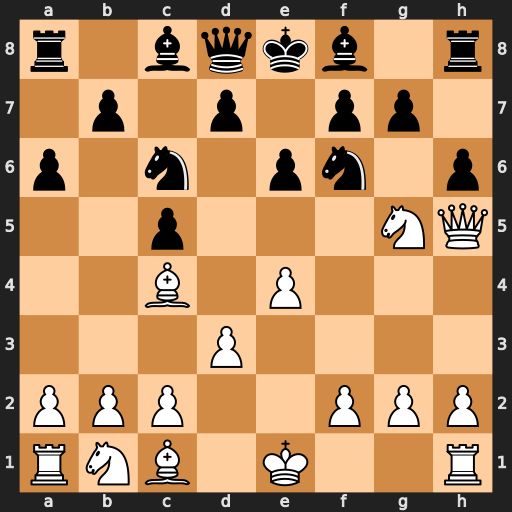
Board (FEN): r1bqkb1r/1p1p1pp1/p1n1pn1p/2p3NQ/2B1P3/3P4/PPP2PPP/RNB1K2R
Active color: w
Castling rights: KQkq
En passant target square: -
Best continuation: Qxf7#